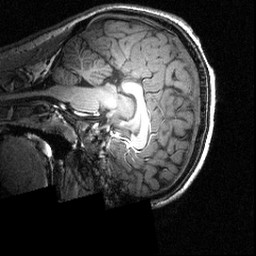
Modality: T1w
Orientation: sagittal
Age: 16
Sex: male
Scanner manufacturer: siemens
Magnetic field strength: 3.951 T
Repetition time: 1.5 s
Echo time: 0.00335 s